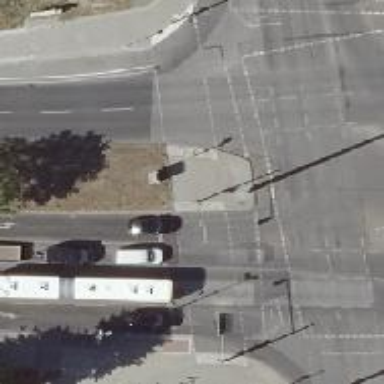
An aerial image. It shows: Traffic island located on footway.